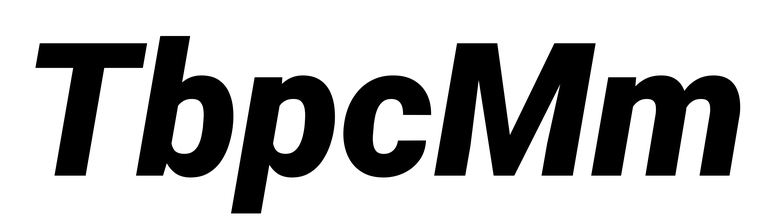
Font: Roboto-Italic_Black_Italic